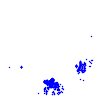
Particle: electron